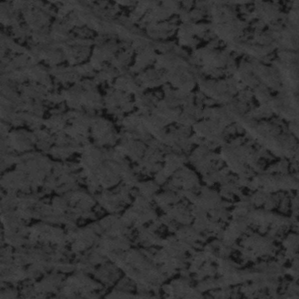
Label: frost